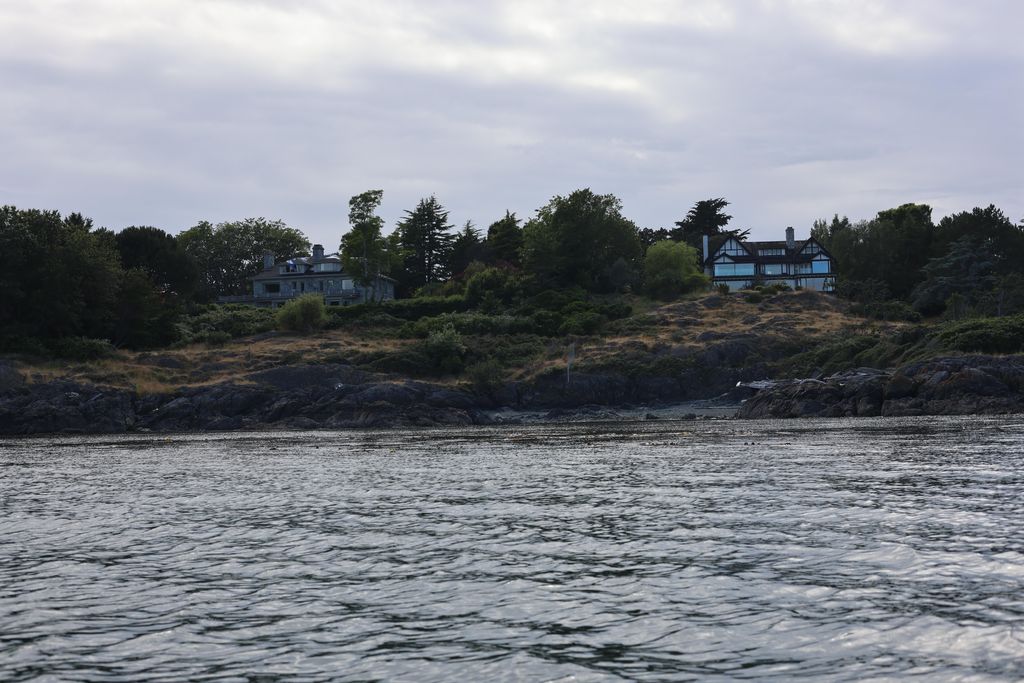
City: victoria